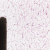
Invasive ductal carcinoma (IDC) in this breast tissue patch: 0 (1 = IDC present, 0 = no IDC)